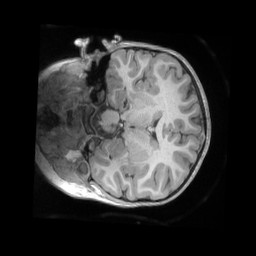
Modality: T1w
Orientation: coronal
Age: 4
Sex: female
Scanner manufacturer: siemens
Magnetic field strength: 3 T
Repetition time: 2.53 s
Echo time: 0.00164 s